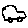
Label: car